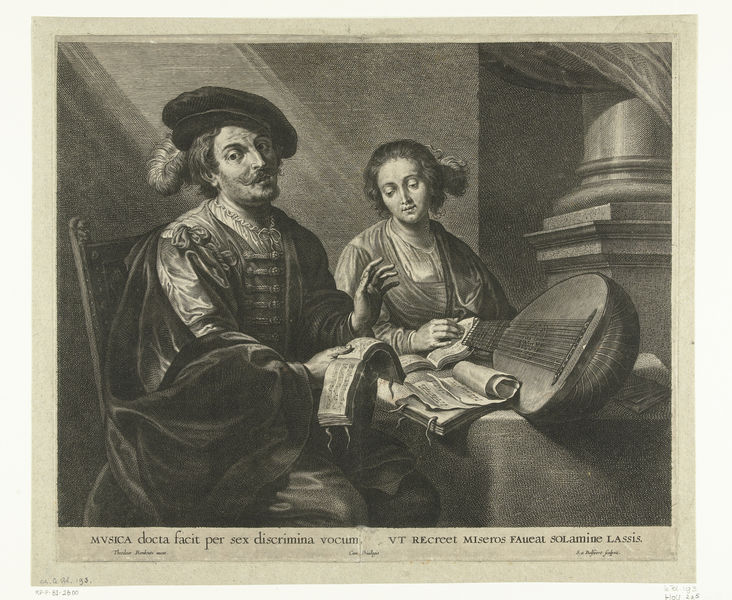
Titel: Portret van de schilder Theodoor Rombouts en zijn vrouw met bladmuziek en luit
Künstler: Schelte Adamsz. Bolswert
Standort: Amsterdam
Institution: Rijksmuseum
Schlagwörter: homme, manteau, moustache, chapeau, chaise, femme, chemise, cape, table, livre, mandoline, pilier, musica, docta, facit